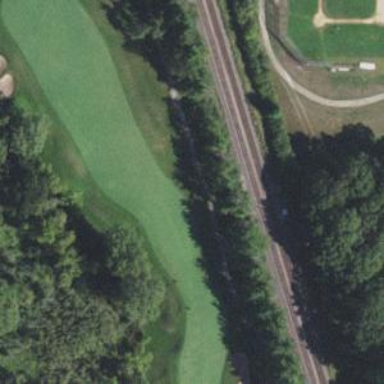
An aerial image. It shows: Grassy area designated as golf fairway.